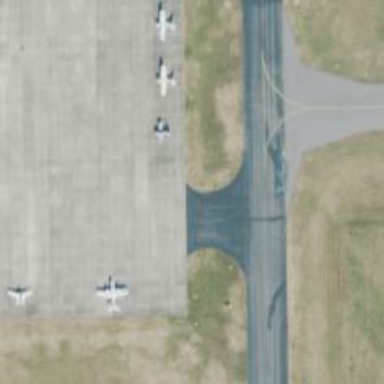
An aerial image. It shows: View of taxiway at the airport.